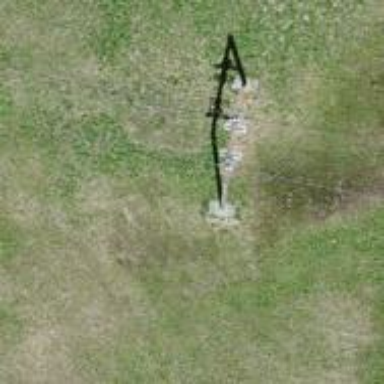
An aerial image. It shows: Pylon for aerialway.